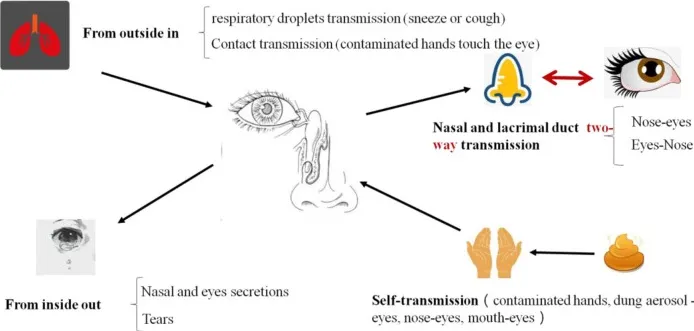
The routs of SARS-CoV-2 infection and transmission in eyes. Eyes are important portals of entry for virus. After SARS-CoV-2 infected and replicated in eyes, it will be transmitted through two ways: one is outward transmission, eye secretions, or tears with virus contaminate the hands, and then there is a risk of transmission of the virus through hands. Another route is inward transmission. If the virus infected person though eyes, conjunctival secretions, and tears can flow into the mouth through the nasopharyngeal tube then reach the lungs or gastrointestinal tract and more infections occur.
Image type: chart (chart)